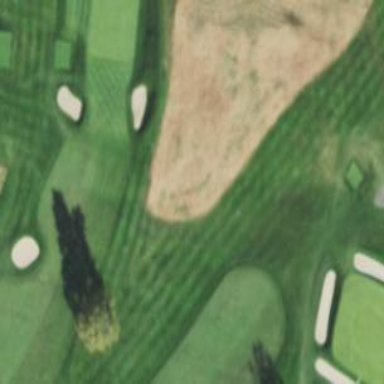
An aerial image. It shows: Golf rough area.